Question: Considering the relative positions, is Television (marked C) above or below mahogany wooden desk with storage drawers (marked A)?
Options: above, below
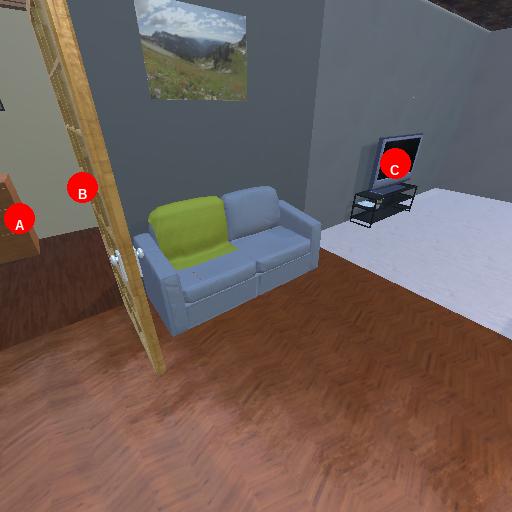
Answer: above